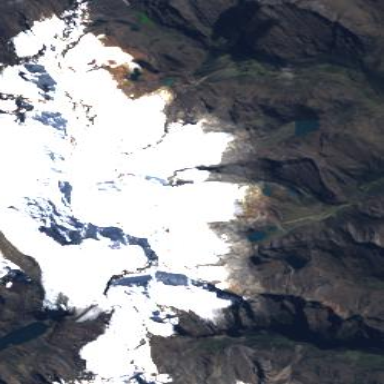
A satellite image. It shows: Stunning view of glacier.